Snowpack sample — Buffalo Mountain, Silverthorne, Colorado, USA (2/22/26, 2:02 PM MST)
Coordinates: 39.622, -106.113
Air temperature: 33 °F
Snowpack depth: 63 cm
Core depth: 30 cm
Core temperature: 26.6 °F
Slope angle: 11°, slope face: 116°
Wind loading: low
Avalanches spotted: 0
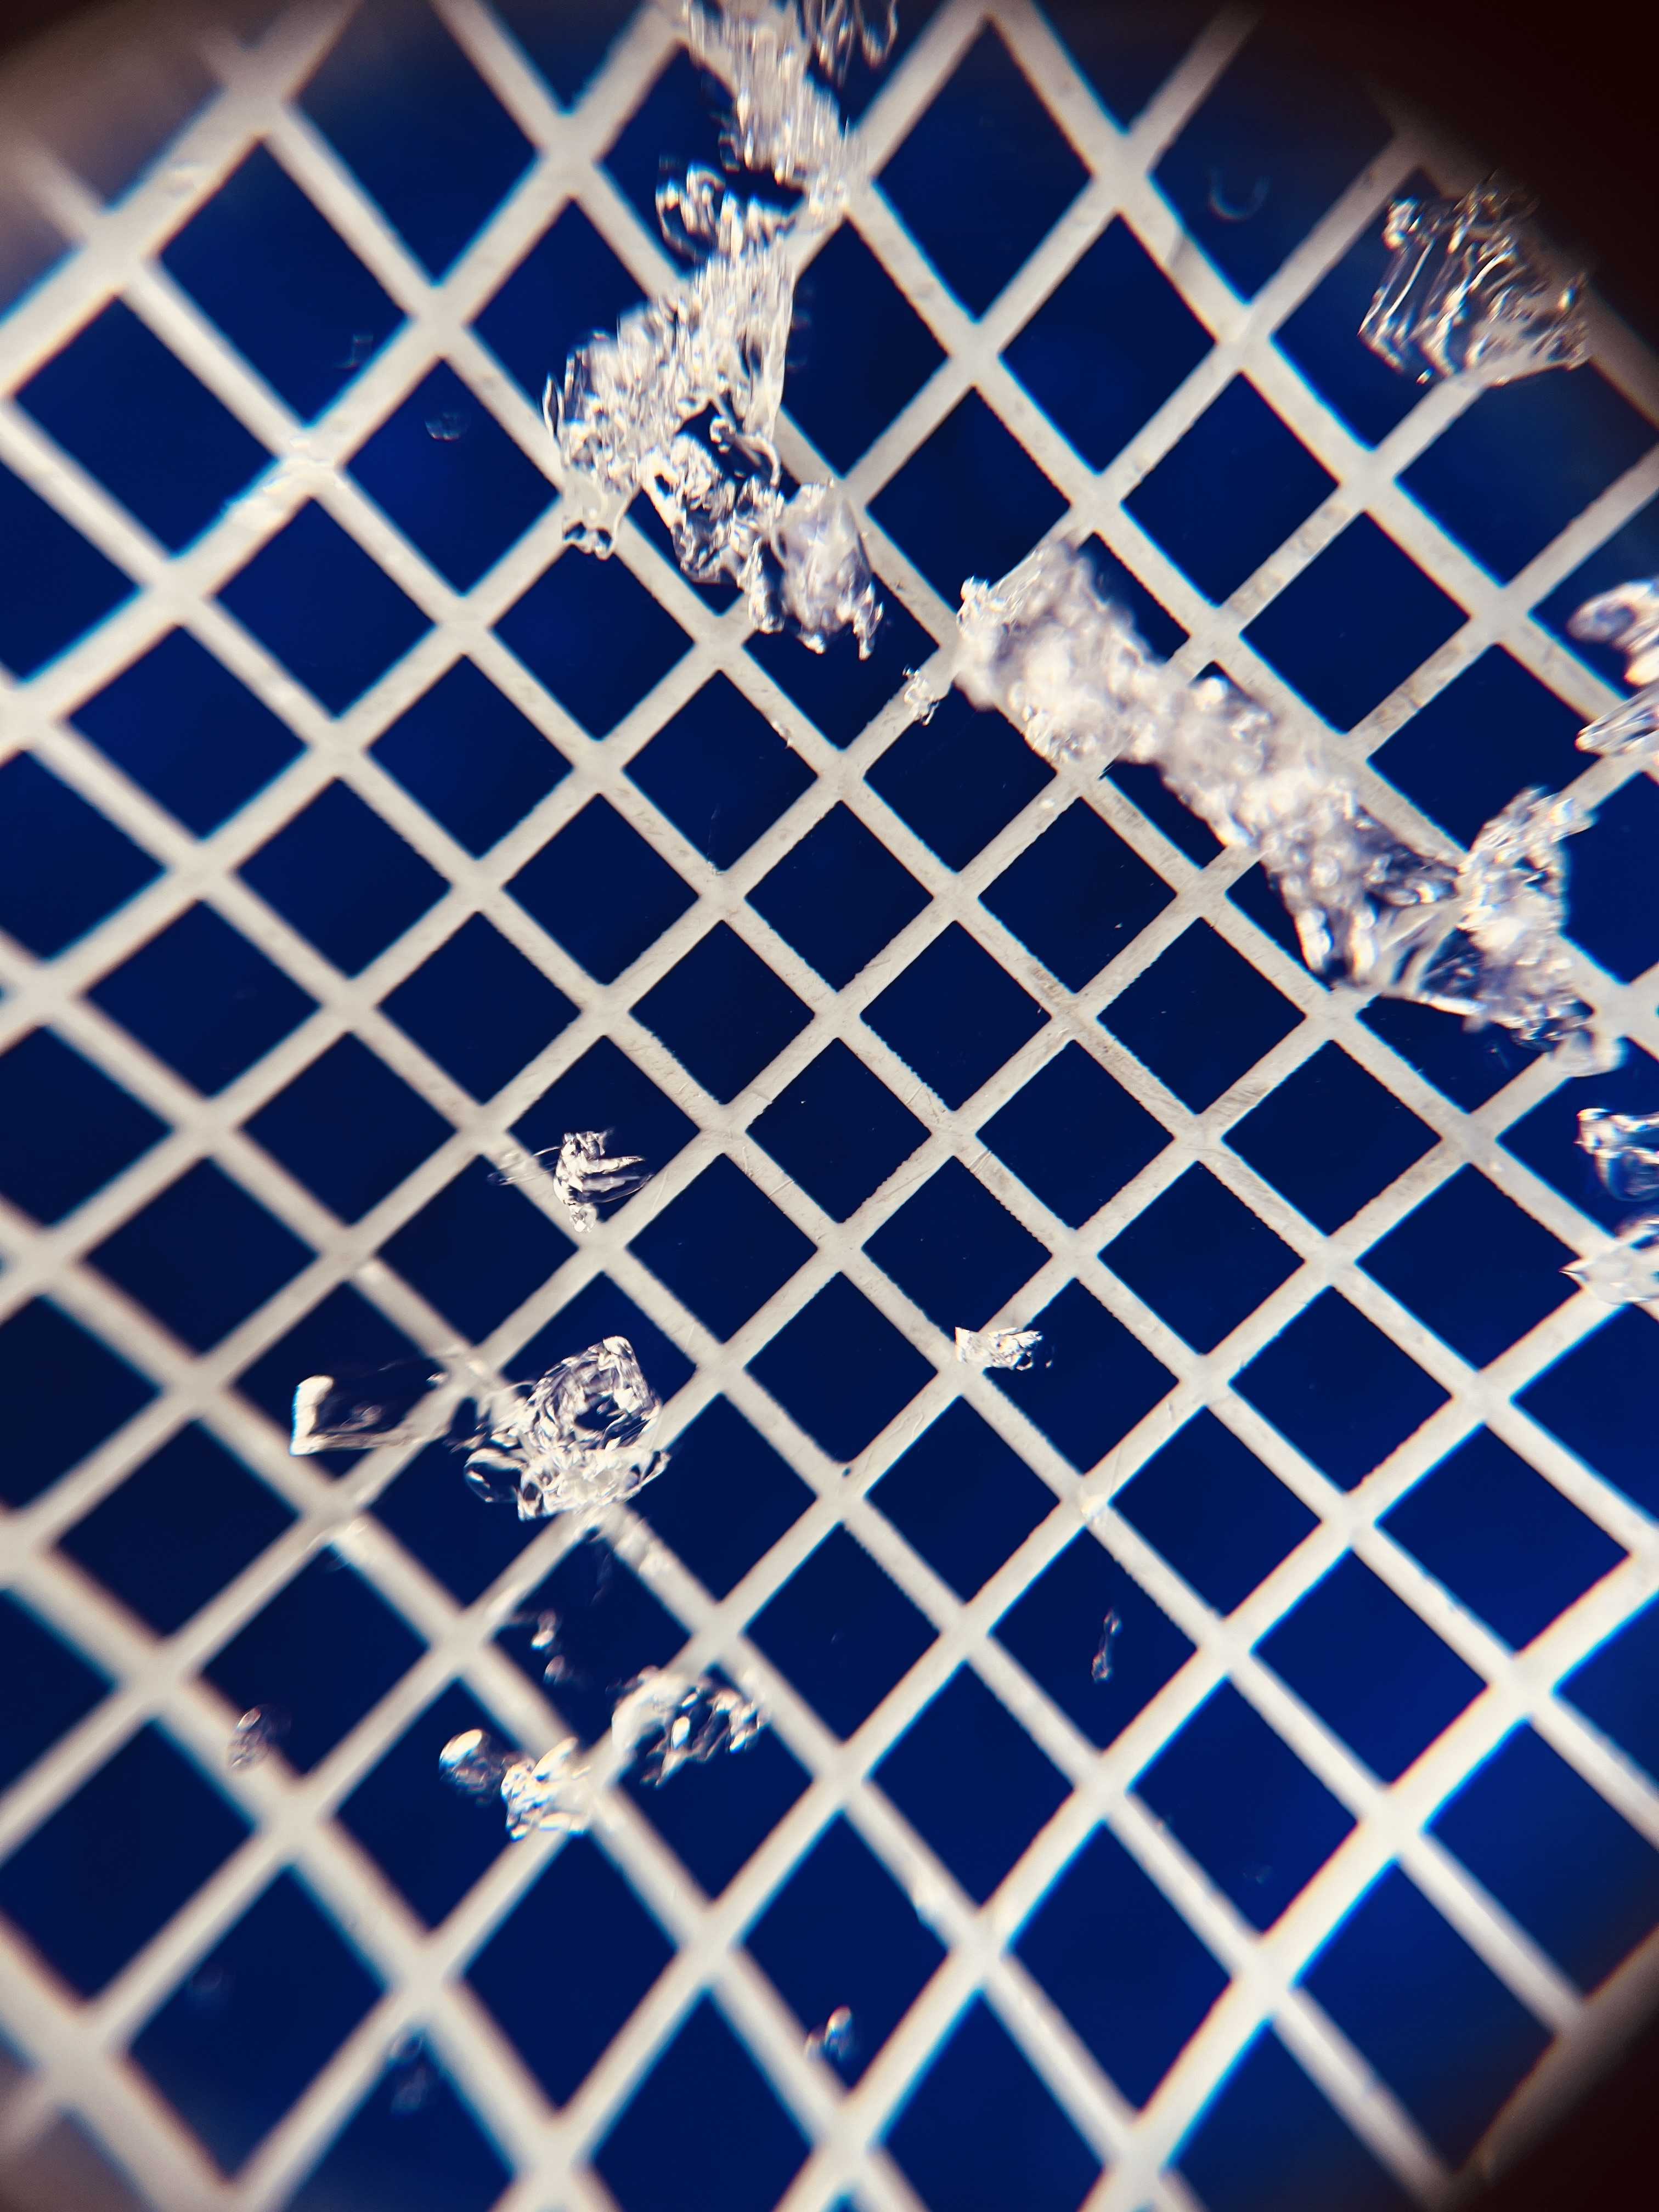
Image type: magnified_profile
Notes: In a firebreak similar to site 1, minimal wind loading with no spotted avalanches (not many faces in view though)